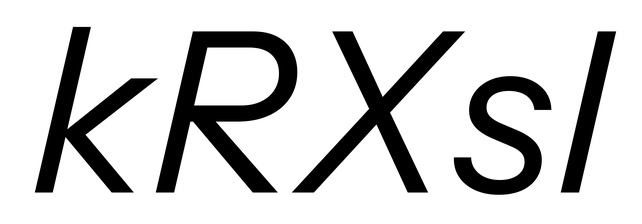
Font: InstrumentSans-Italic_Italic